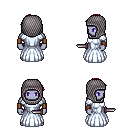
a pixel art fantasy rpg character, male body template, dark elf, purple skin, underdress, metal pants, pink long mohawk hairstyle, chain hood, leather bracers, brown shoes, dagger, four views (front, back, left, right), 2x2 character sprite sheet, small pixel art, hard edges, no anti-aliasing